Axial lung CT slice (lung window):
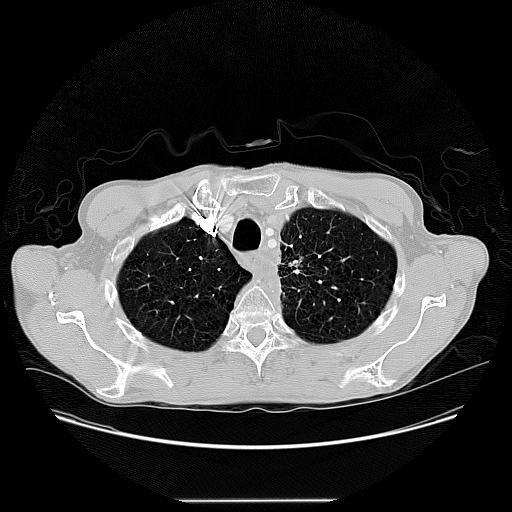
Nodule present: yes
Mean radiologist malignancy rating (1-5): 5